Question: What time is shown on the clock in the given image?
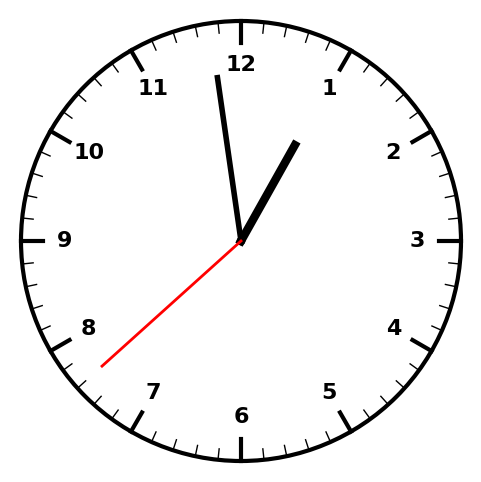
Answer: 12:58:38